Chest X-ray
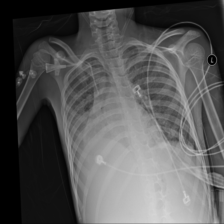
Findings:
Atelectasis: negative
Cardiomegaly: negative
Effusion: negative
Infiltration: positive
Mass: negative
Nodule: negative
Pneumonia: negative
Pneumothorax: negative
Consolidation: negative
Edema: negative
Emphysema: negative
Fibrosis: negative
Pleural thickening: negative
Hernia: negative